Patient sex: M
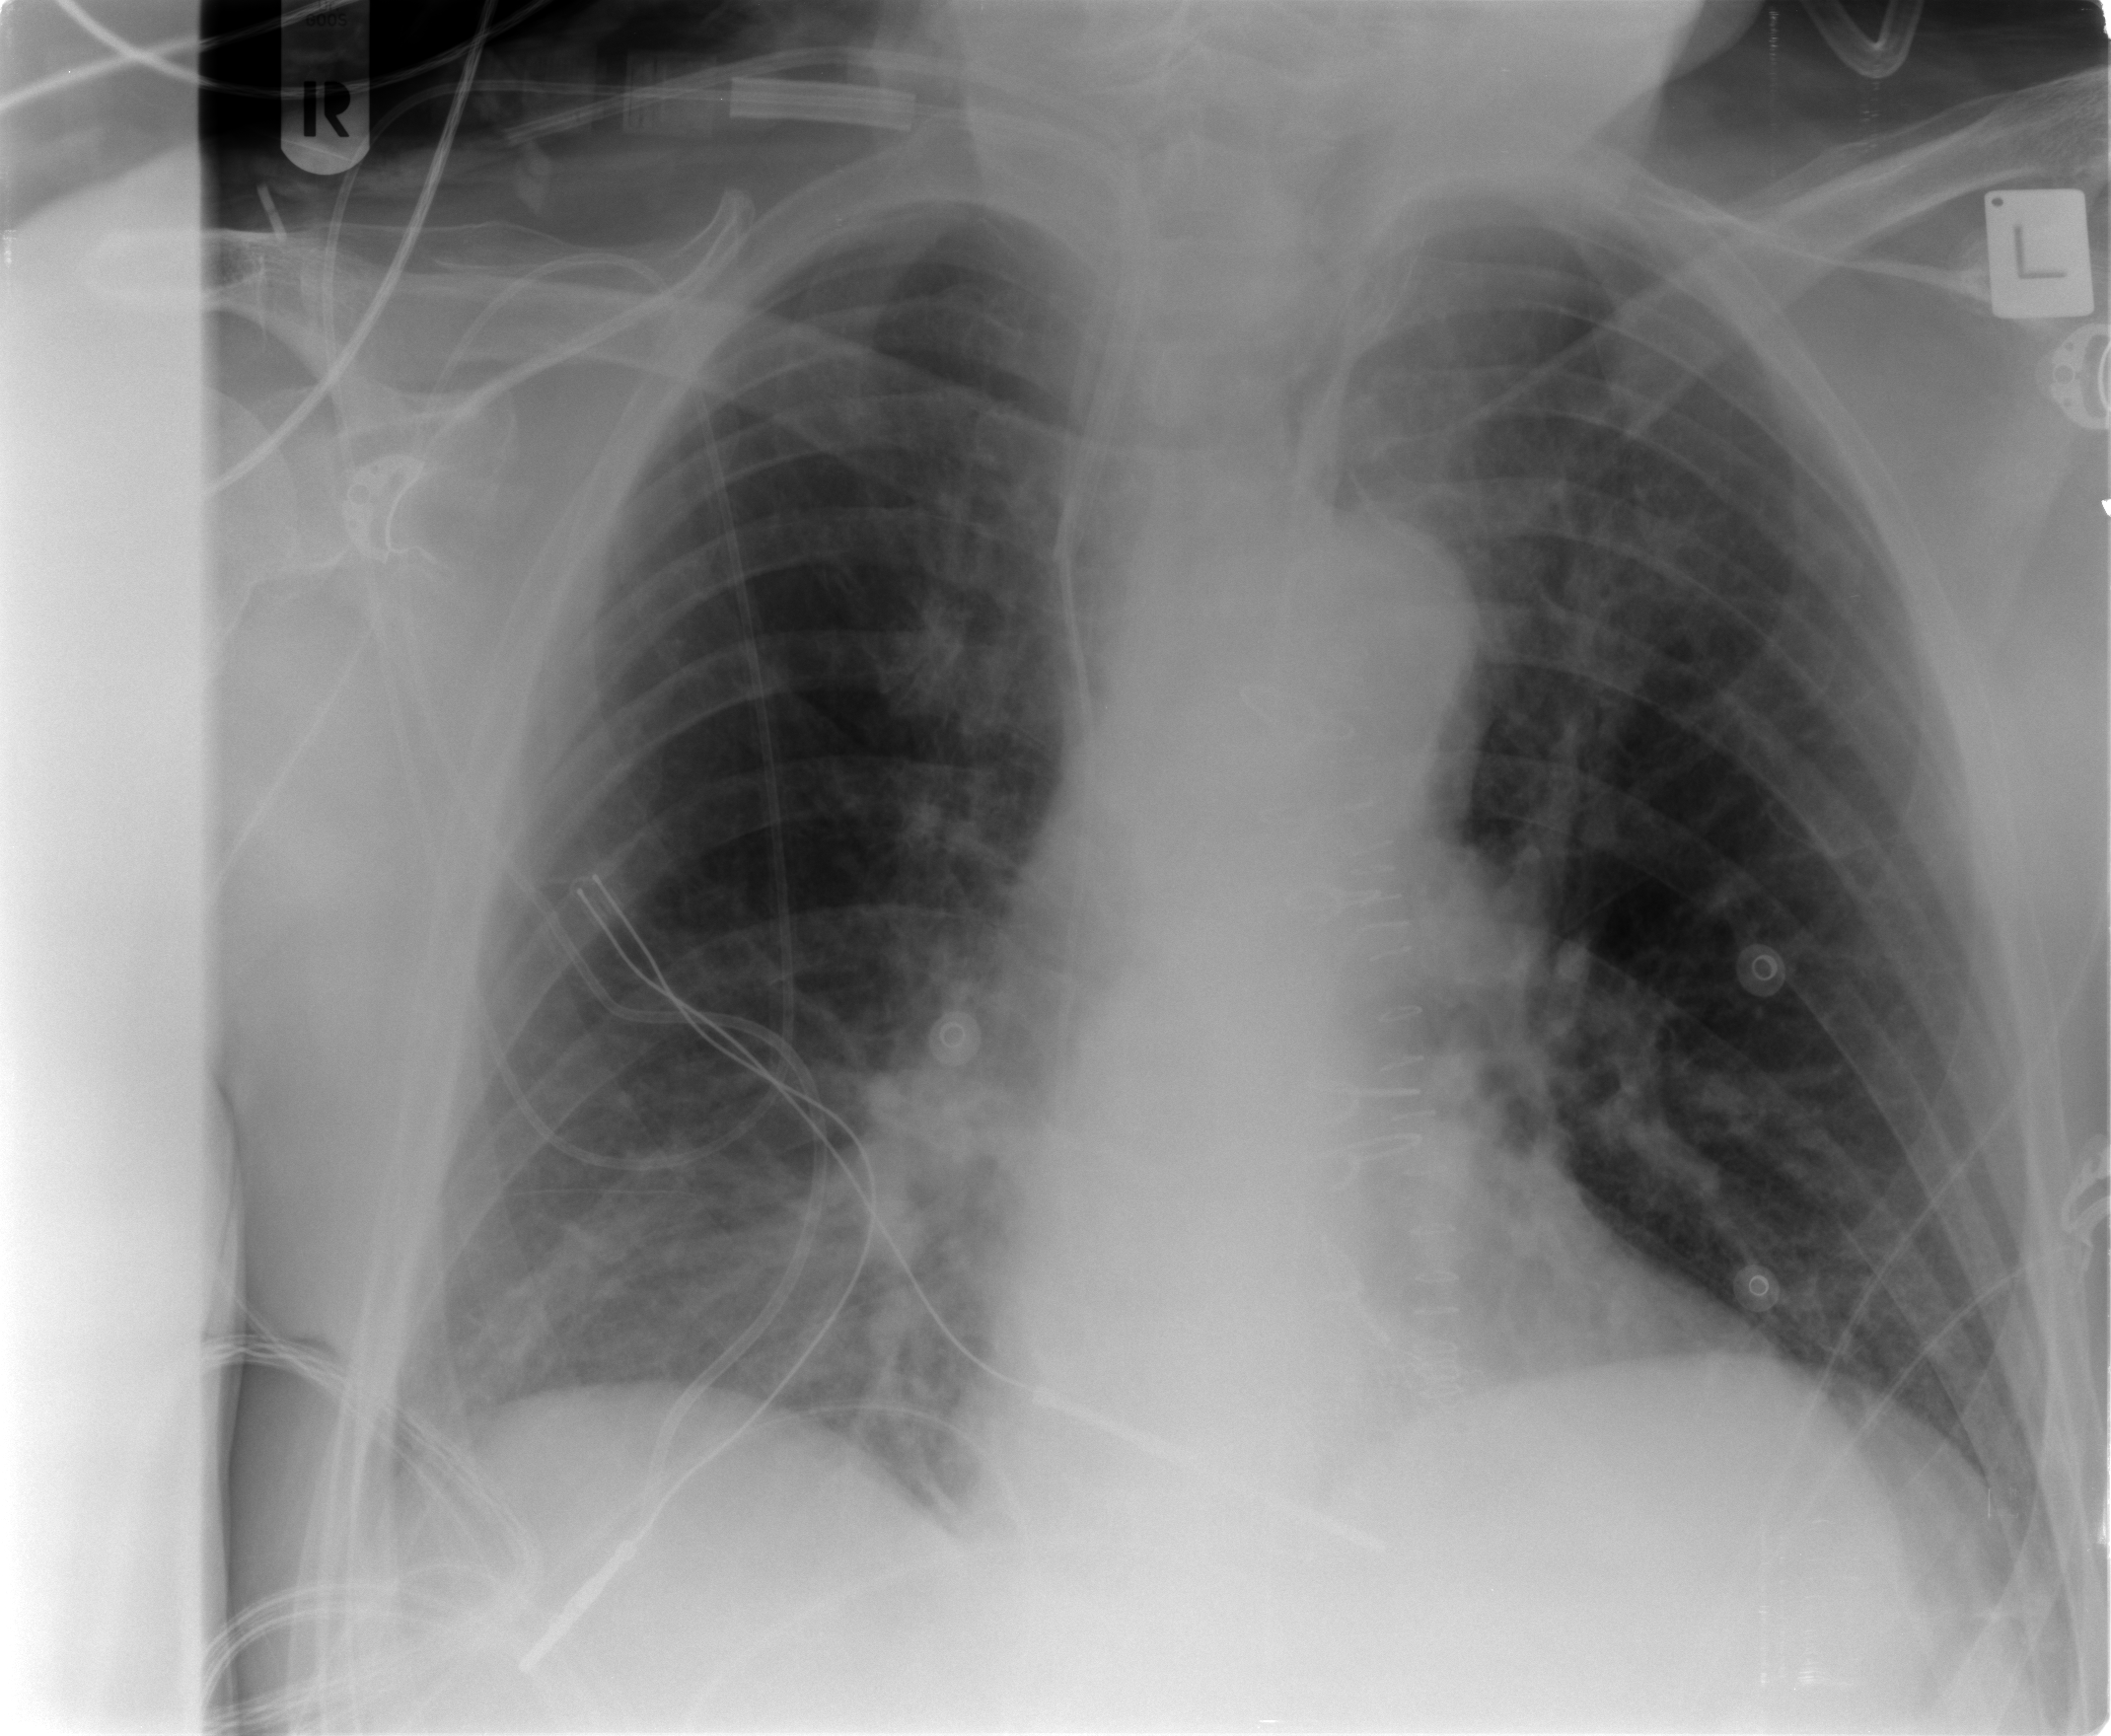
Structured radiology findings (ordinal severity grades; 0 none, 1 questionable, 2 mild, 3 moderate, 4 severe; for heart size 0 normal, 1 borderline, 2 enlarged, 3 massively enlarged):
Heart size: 2
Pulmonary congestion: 2
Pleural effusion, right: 0
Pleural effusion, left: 0
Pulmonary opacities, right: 0
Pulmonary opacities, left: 0
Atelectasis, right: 2
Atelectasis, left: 0